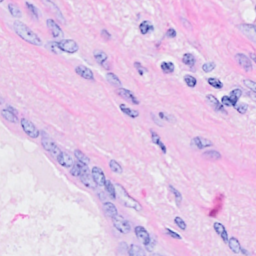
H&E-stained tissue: Breast